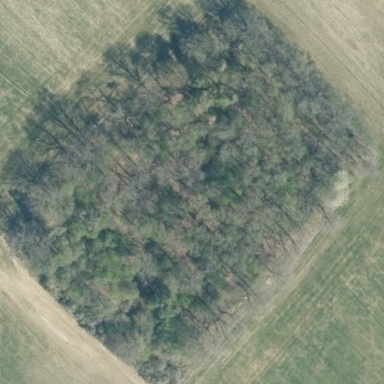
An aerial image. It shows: Deciduous broadleaved forest.